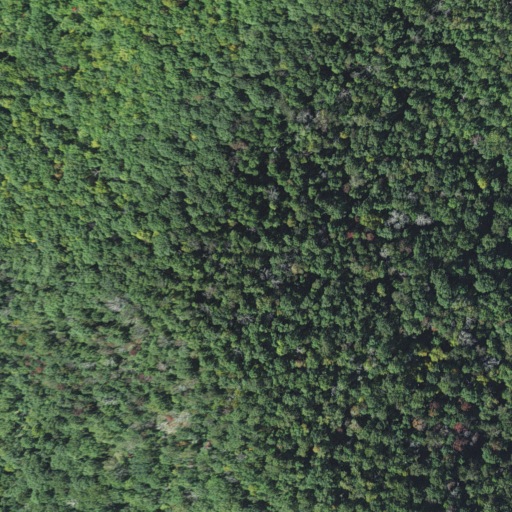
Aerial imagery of mountain in North Carolina named High Swan containing deciduous forest and mixed forest